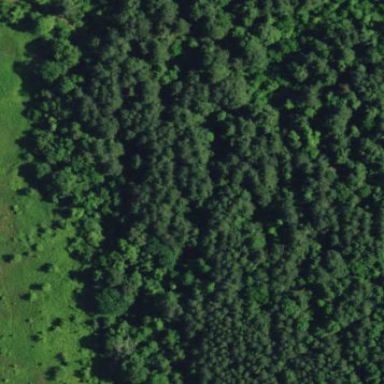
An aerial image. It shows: Forest with evergreen needle-leaved trees.